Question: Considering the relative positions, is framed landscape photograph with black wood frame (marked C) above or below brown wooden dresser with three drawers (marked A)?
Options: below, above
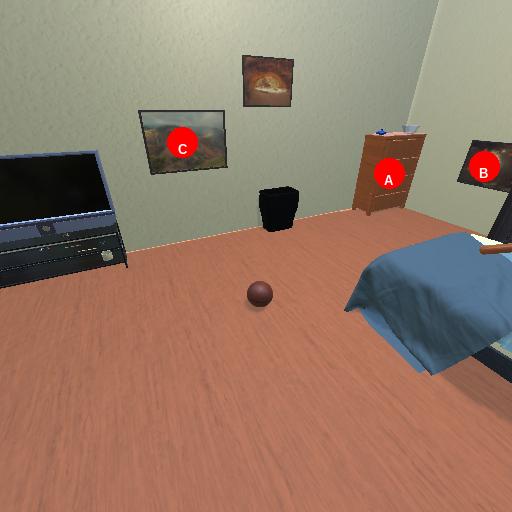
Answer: below